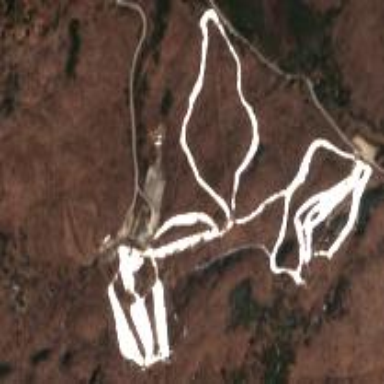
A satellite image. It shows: Area designated for winter sports.